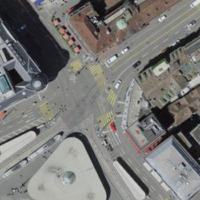
EUNIS habitat code: 57
Species observed at this site:
Chroicocephalus ridibundus
Phalacrocorax carbo
Tachymarptis melba
Corvus corone
Larix decidua
Podiceps cristatus
Cygnus olor
Larus michahellis
Fulica atra
Anas platyrhynchos
Passer domesticus
Columba livia
Equisetum sylvaticum